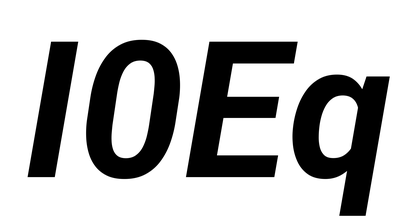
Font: Roboto-Italic_Bold_Italic